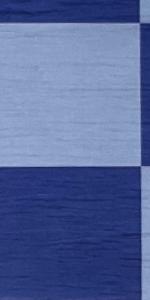
Label: Empty